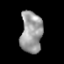
Tissue: prostate
Cell type: T cells
Senescence score: 0.3138
Nuclear area (px): 890
Mean DAPI intensity: 154.739